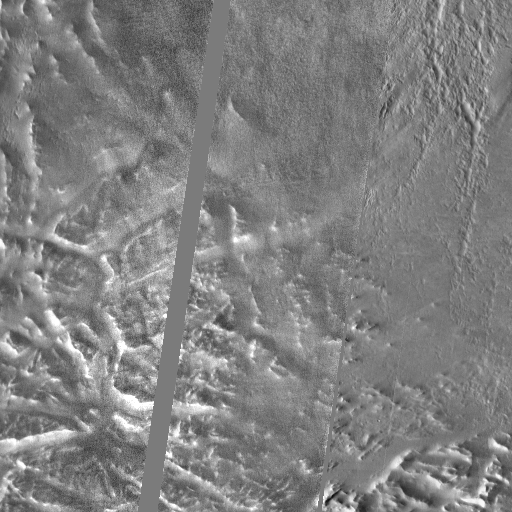
Crater classes present: Background